Field crop: maize
Growth stage: 2
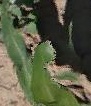
Species: maize